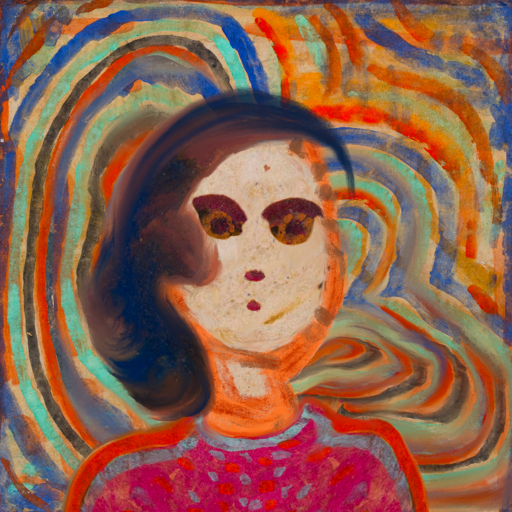
Background: Sisters, Head And Neck Front: Rupkatha, Face Front: Doll, Bust: Sisters, Hair Front: Mother_And_Son_Son, Head Accessory: Blank, Second Necklace: Blank, Necklace: Blank, Baby: Blank